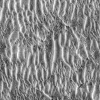
Atmospheric dust classification: not_dusty